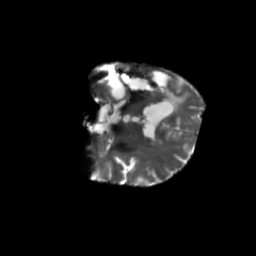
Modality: T2w
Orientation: coronal
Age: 53
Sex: male
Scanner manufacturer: siemens
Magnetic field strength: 3 T
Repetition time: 5.47 s
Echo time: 0.0854 s